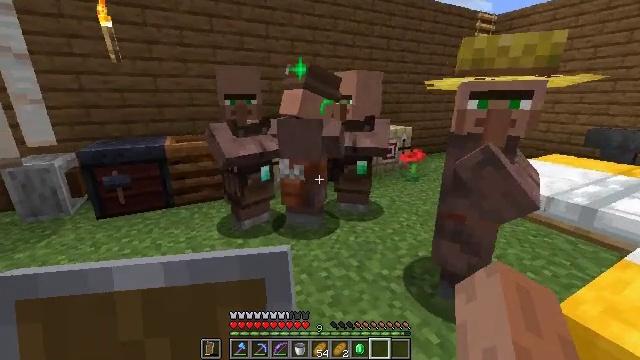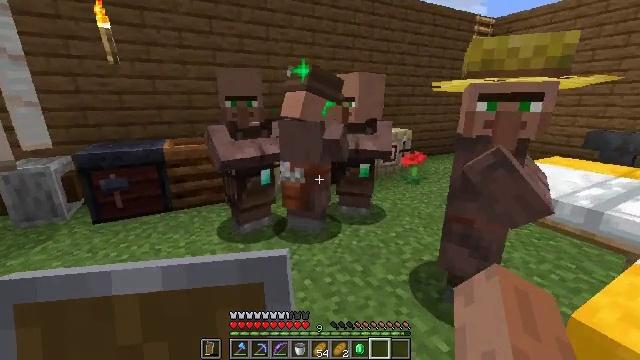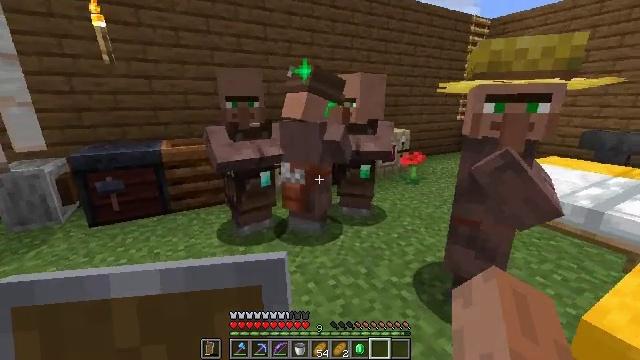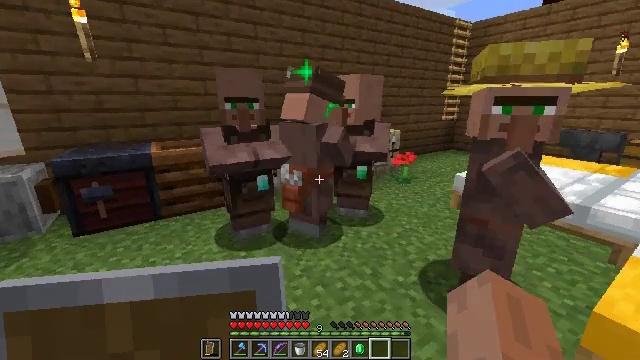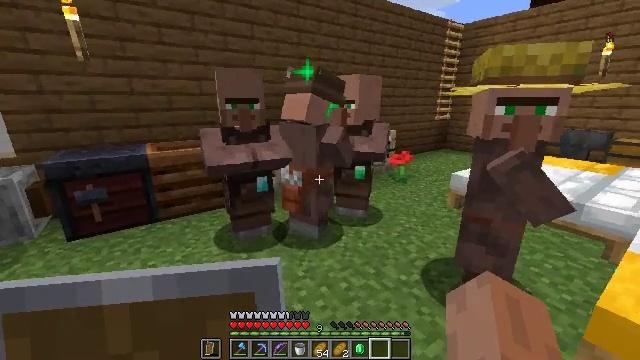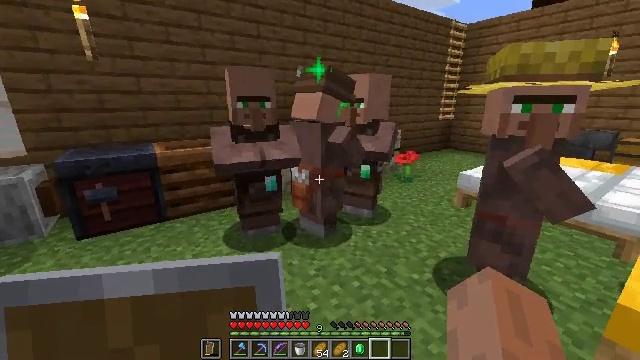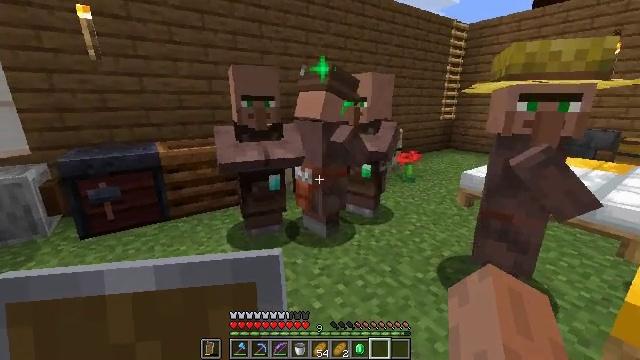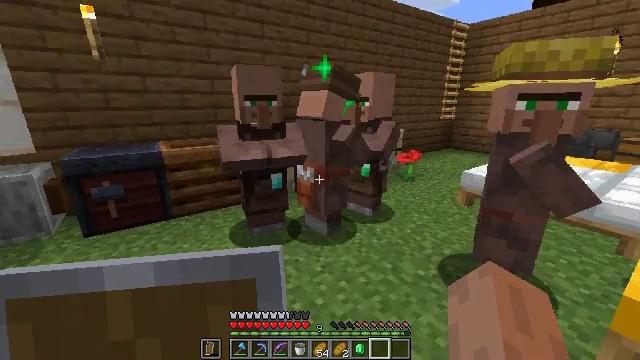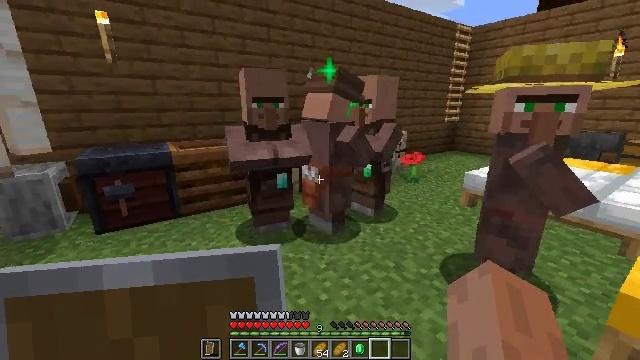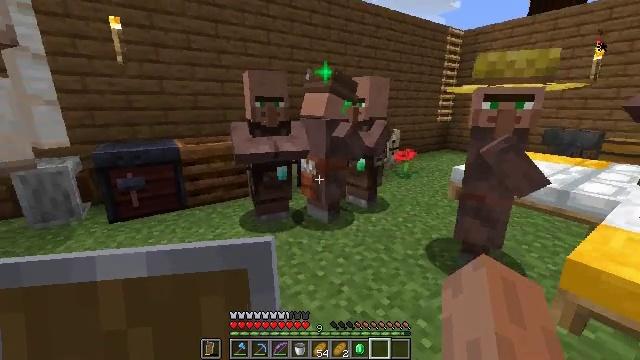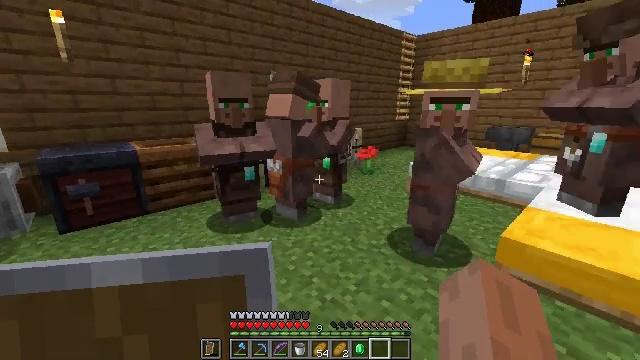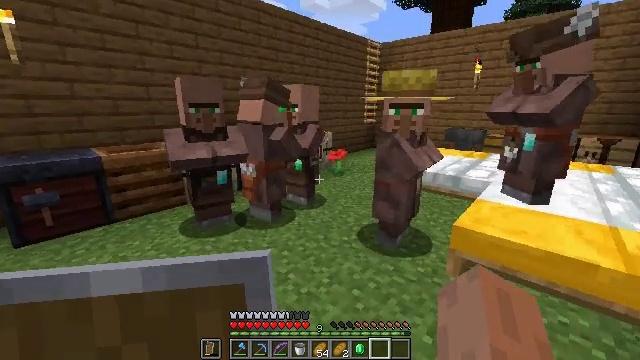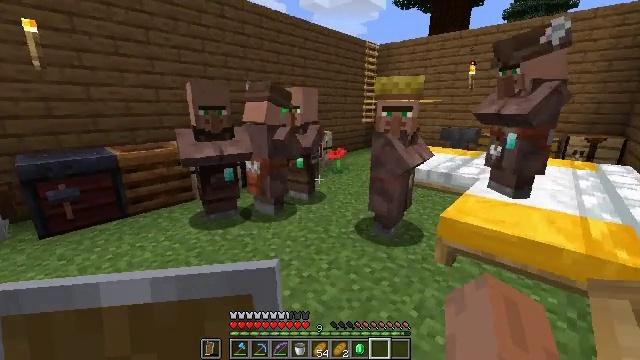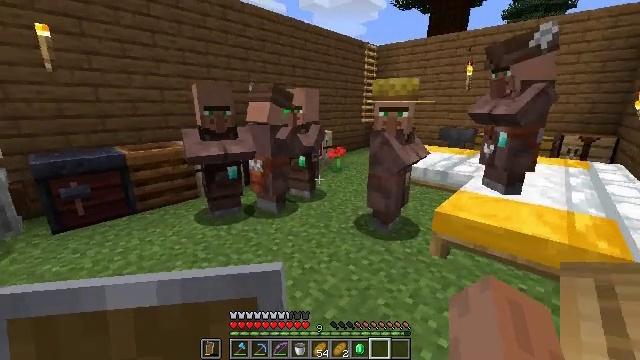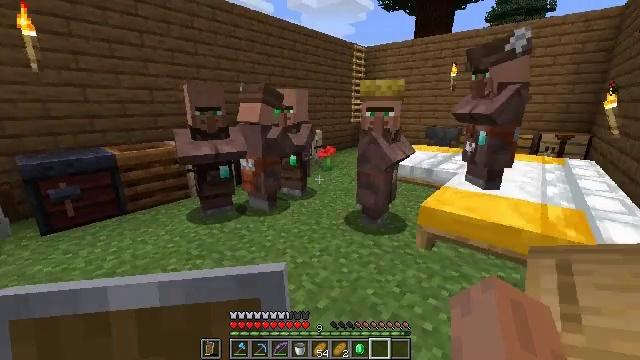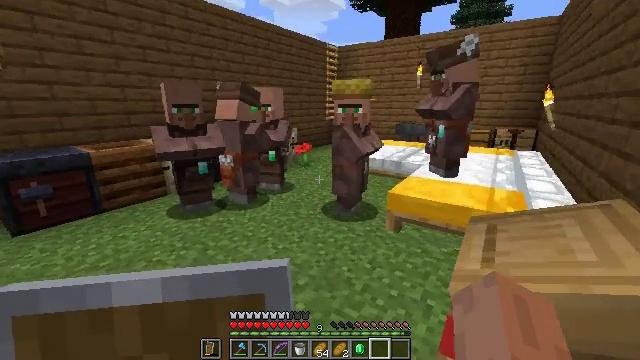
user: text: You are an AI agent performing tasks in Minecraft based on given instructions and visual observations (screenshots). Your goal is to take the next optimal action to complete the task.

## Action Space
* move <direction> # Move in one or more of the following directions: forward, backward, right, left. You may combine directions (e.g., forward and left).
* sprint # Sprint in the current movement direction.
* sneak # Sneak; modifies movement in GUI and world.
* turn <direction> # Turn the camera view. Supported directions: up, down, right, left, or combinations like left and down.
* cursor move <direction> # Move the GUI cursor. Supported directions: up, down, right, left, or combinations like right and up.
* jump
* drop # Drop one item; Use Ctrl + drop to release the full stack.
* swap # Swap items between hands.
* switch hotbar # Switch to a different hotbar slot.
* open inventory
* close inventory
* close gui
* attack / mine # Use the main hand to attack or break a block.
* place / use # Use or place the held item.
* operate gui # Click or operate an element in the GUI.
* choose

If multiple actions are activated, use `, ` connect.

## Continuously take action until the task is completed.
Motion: motion action
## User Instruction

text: Recycle the fletching table.
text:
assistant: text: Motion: move left
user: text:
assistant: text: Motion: move left, turn right
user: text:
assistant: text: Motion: move left, turn right
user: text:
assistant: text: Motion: turn right
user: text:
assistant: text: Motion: no_op
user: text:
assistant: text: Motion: no_op
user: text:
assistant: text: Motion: move back
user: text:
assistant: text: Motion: move back
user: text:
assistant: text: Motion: move back
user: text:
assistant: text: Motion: move back, turn right
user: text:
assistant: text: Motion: move back, turn right
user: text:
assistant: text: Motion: move back
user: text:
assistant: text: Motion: move back
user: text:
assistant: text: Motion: move back, turn right
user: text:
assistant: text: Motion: turn right
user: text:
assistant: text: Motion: turn right
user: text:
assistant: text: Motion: turn right
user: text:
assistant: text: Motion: no_op
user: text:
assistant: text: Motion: no_op
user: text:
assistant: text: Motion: no_op
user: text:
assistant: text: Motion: no_op
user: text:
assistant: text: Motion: no_op
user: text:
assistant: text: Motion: no_op
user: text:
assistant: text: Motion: no_op
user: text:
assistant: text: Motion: move forward and move left
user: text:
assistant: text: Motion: move forward and move left
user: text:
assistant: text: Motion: move forward and move left
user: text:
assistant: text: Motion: move forward and move left
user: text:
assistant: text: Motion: move forward and move left
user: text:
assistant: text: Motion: move forward